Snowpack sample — Loveland Pass, Silver Plume, Colorado, USA (2/11/26, 12:00 PM MST)
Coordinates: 39.663, -105.886
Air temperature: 35 °F
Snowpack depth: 82 cm
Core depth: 20 cm
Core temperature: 17.6 °F
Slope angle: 13°, slope face: 12°
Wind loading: high
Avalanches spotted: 1
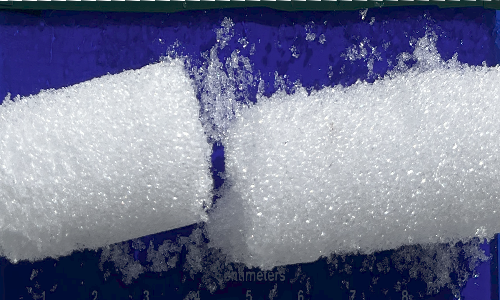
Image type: core
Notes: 1 small avalanche spotted on the north side of the bowl, lots of wind loading